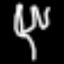
Label: fork